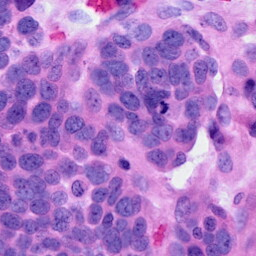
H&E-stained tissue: Ovarian